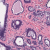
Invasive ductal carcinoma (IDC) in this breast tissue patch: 0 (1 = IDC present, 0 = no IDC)